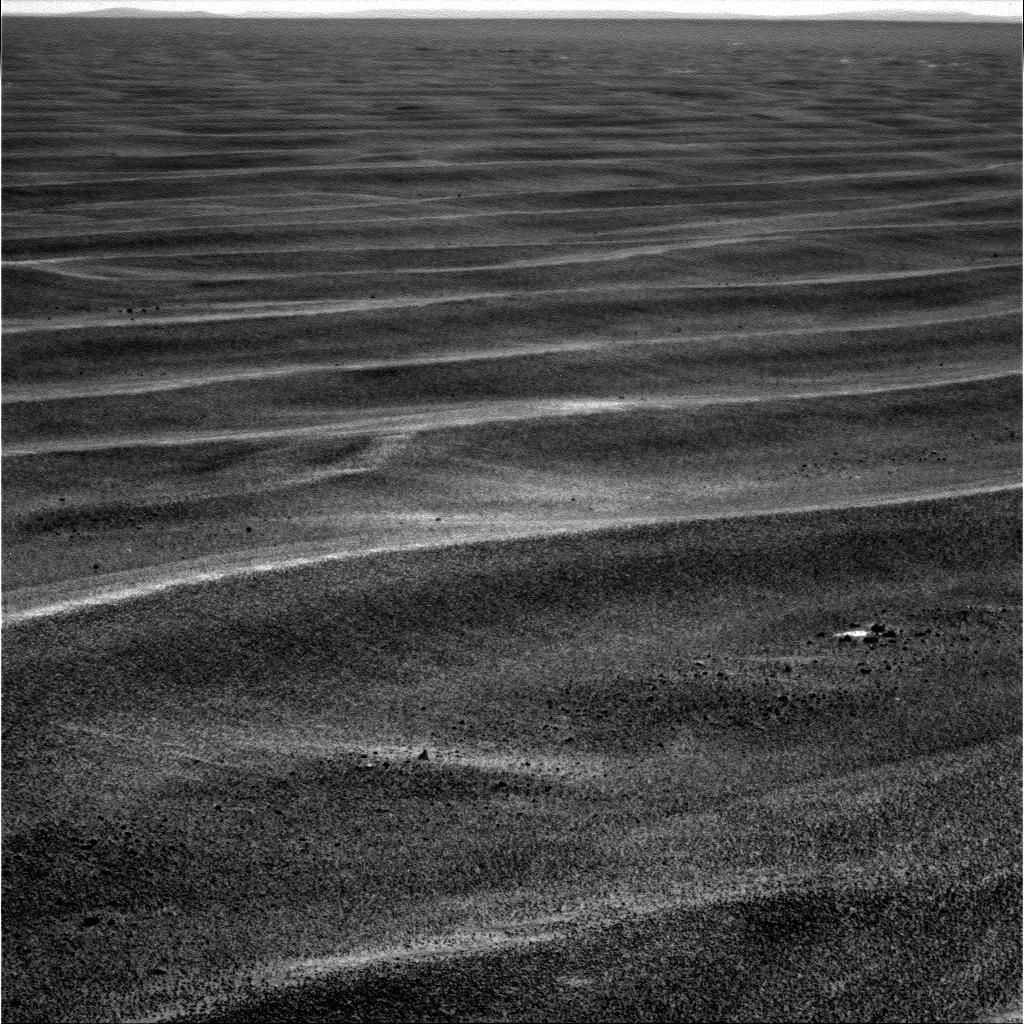
Terrain classes present: Gravel / Sand / Soil, Sky / Distant Mountains